Question: I'm fairly new to this, so there might be a very obvious answer to this. My apologies!
I'm plotting two histograms via a groubpy. I'd like my subplots to each have the same x and y labels and a common title. I understood that sharex=True would do the trick, but apparently not if I set the axis only after the df.hist. I've tried various versions of setting the xlabels and am lost now.
'''
import pylab as pl
from pandas import *
histo_survived = df.groupby('Survived').hist(column='Age', sharex=True, sharey=True)
pl.title("Histogram of Ages")
pl.xlabel("Age")
pl.ylabel("Individuals")
'''
So what I end up with is labels only for the subplot.
'''
Out: <matplotlib.text.Text at 0x11a27ead0>
'''

Any idea on how to solve this?
(Have to use pandas/python.)
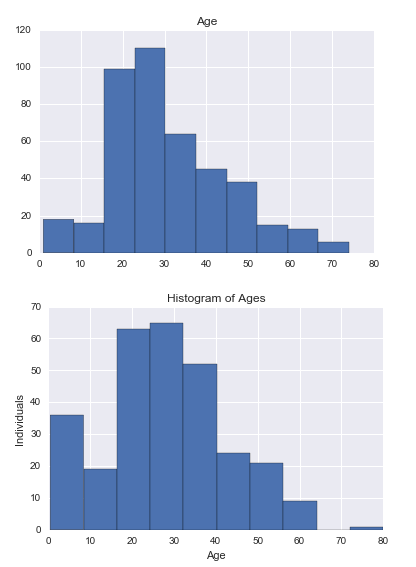
Answer: Labels are properties of axes objects, that needs to be set on each of them.
Here's an example that worked for me:
'''
frame = pd.DataFrame([np.random.rand(20), np.sign(np.random.rand(20) - 0.5)]).T
frame.columns = ['Age', 'Survived']
# Note that you can let the hist function do the groupby
# the function hist returns the list of axes created
axarr = frame.hist(column='Age', by = 'Survived', sharex=True, sharey=True, layout = (2, 1))
for ax in axarr.flatten():
ax.set_xlabel("Age")
ax.set_ylabel("Individuals")
'''